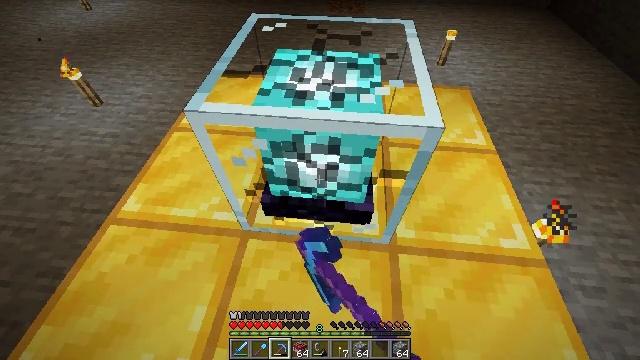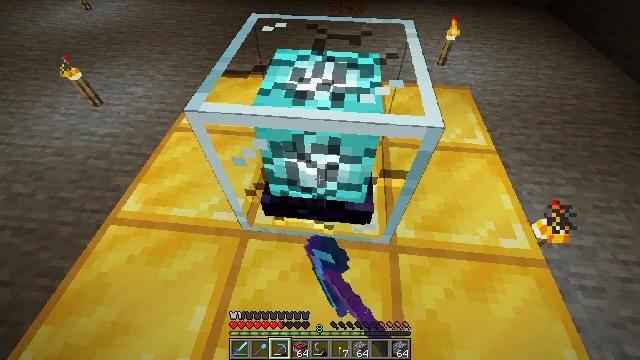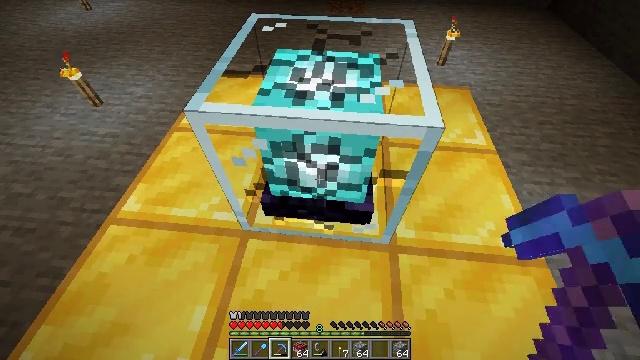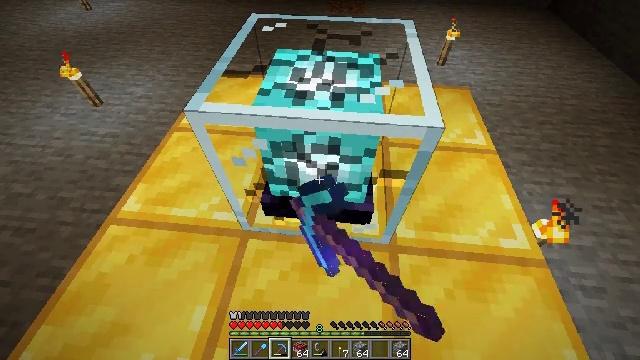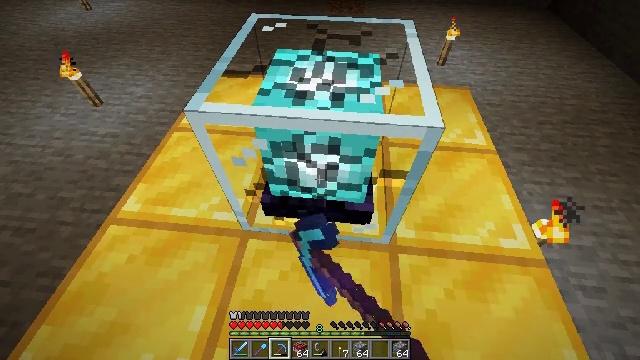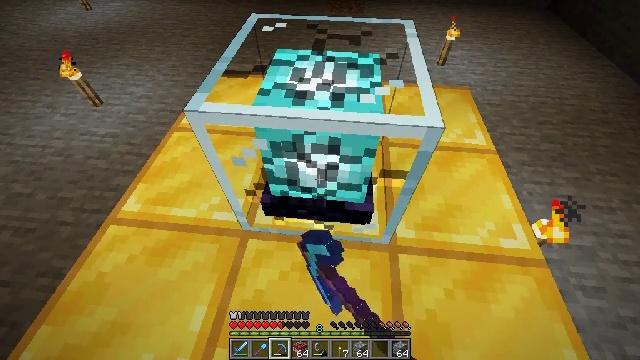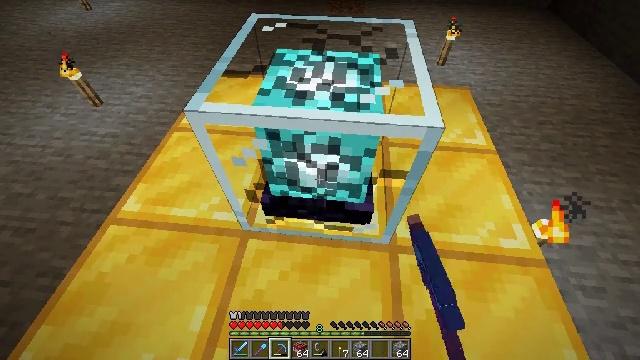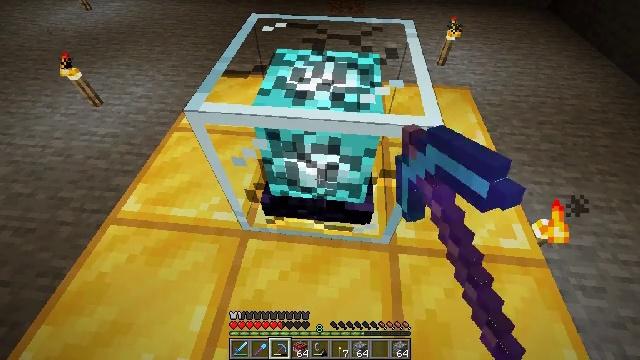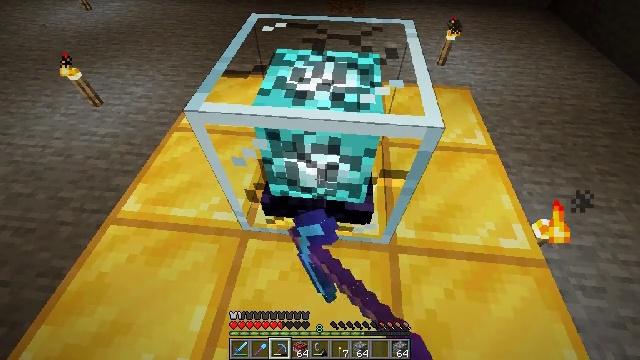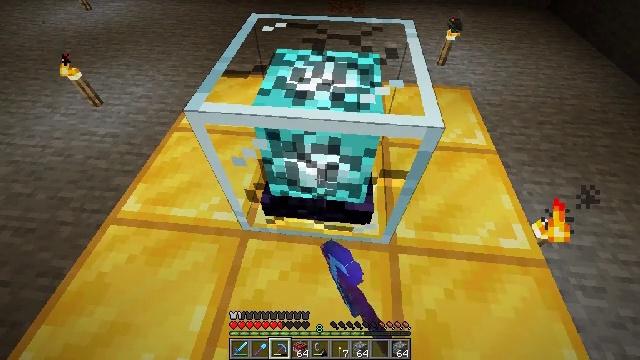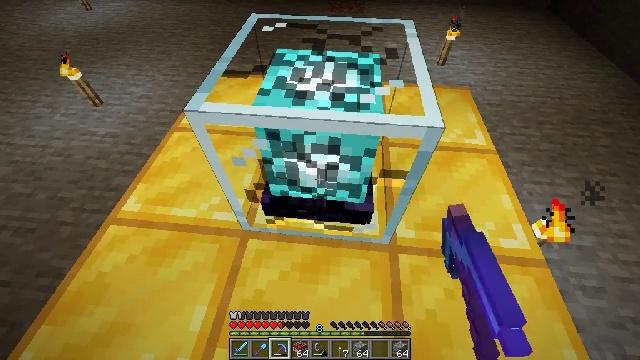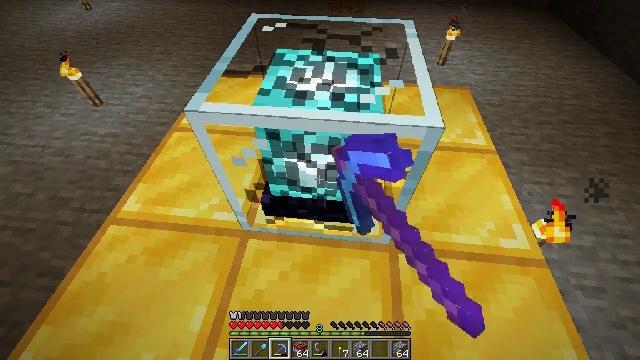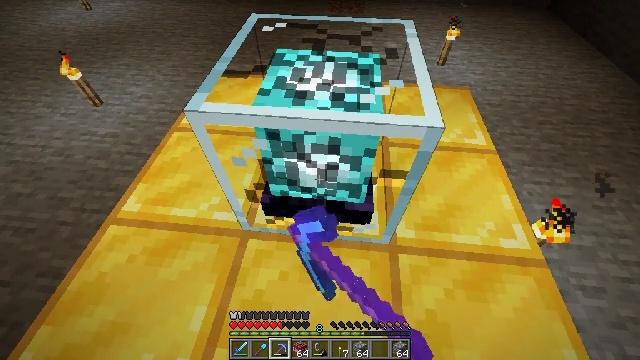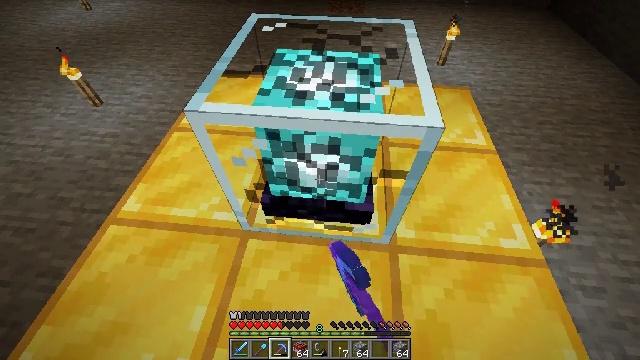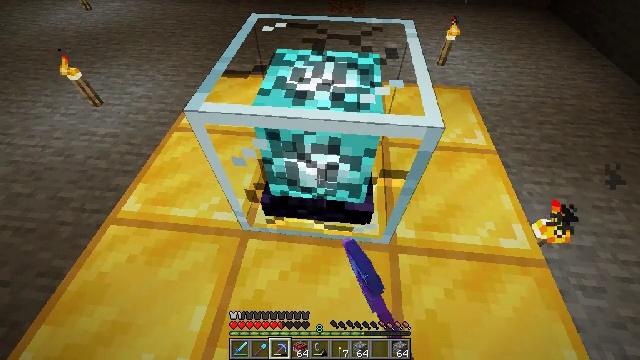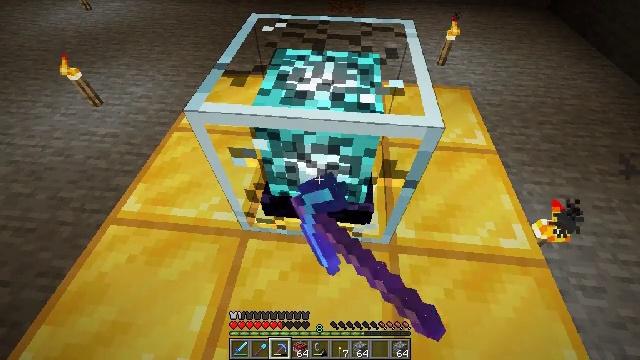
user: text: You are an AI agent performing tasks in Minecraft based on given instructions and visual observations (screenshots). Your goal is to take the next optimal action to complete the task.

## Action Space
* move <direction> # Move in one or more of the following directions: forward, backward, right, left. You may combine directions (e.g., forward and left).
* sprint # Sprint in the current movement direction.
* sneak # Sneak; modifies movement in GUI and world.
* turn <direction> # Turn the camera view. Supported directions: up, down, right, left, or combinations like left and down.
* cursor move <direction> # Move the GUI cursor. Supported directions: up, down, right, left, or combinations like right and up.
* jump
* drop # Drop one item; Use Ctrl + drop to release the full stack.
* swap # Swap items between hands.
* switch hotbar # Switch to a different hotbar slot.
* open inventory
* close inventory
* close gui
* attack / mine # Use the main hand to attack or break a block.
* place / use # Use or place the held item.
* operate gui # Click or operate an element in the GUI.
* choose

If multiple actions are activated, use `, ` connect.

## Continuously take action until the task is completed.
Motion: motion action
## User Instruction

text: Gather the beacon from its base.
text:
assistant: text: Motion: attack / mine
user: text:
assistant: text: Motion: attack / mine
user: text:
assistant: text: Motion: attack / mine
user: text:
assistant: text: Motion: attack / mine
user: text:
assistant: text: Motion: attack / mine
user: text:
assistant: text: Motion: attack / mine
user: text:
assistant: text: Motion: attack / mine
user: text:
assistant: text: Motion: attack / mine
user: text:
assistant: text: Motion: attack / mine
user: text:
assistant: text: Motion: attack / mine
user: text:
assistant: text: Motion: attack / mine
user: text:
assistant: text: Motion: attack / mine
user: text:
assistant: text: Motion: attack / mine
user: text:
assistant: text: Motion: attack / mine
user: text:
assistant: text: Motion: attack / mine
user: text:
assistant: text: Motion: attack / mine
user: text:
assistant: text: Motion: attack / mine
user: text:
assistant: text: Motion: attack / mine
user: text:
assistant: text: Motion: attack / mine
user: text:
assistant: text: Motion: attack / mine
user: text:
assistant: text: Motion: attack / mine
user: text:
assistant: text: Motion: attack / mine
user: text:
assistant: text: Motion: attack / mine
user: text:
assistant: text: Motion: attack / mine
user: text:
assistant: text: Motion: attack / mine
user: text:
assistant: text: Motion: attack / mine
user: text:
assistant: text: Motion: attack / mine
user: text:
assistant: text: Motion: attack / mine
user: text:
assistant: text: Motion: attack / mine
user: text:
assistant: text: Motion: attack / mine